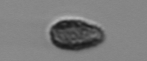
Label: Pseudochattonella_farcimen